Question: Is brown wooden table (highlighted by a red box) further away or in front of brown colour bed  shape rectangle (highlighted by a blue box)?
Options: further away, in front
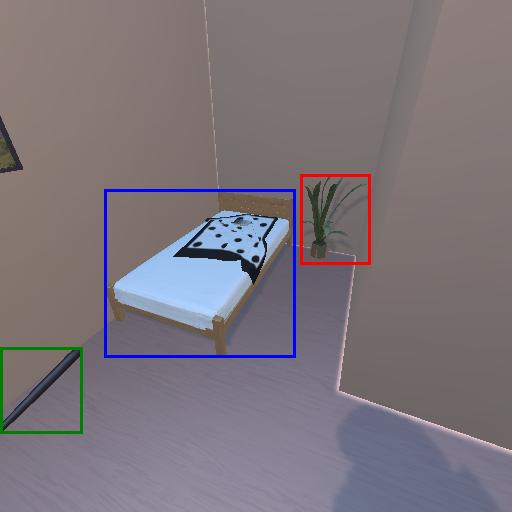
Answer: further away